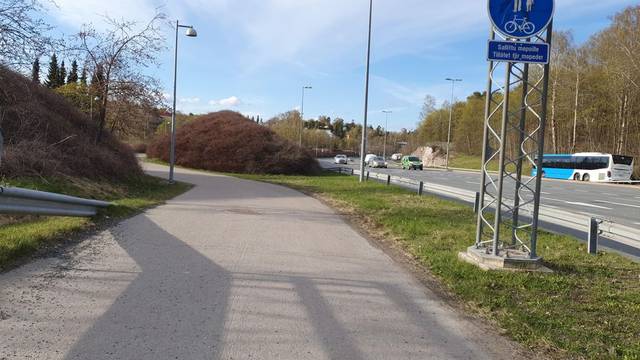
Region: Finland
Coordinates: 60.208, 24.899